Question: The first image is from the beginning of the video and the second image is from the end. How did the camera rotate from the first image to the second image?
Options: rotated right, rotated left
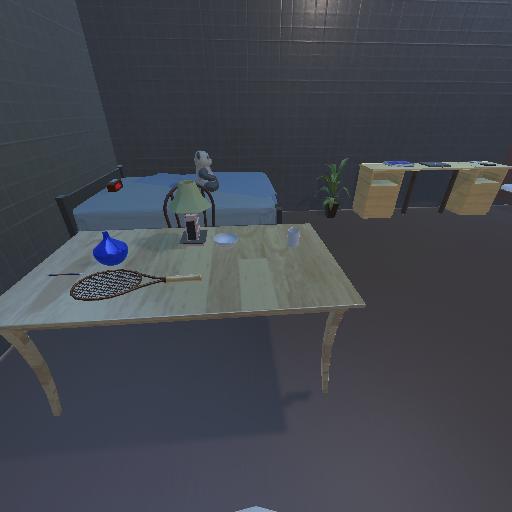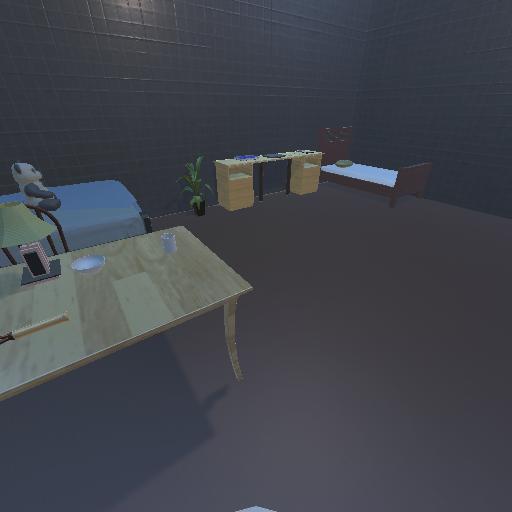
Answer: rotated right